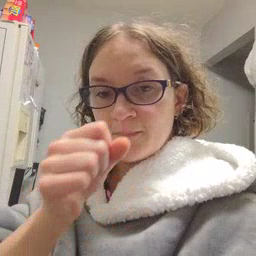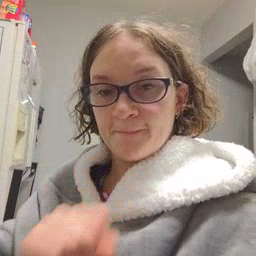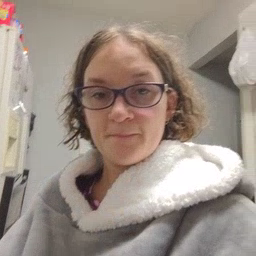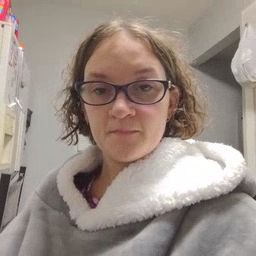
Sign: icecream